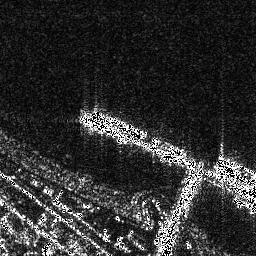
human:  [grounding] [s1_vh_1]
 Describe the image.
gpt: In the satellite image, there is  <ref>1 medium ship </ref> <box>[[35, 42, 57, 53, 0]]</box> located at center,  <ref>1 medium ship </ref> <box>[[83, 59, 99, 72, 0]]</box> located at right.